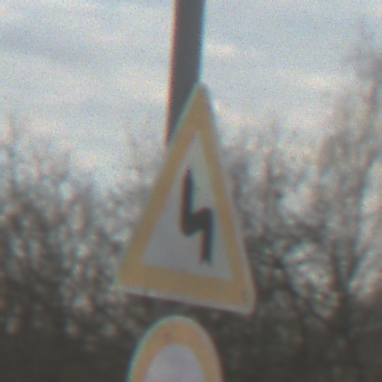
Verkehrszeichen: DoppelkurveZunaechstLinks
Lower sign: Ueberholverbot
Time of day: MorningAfternoon
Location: Outdoor (Nature)
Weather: PartlyCloudy
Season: Autumn
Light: Natural